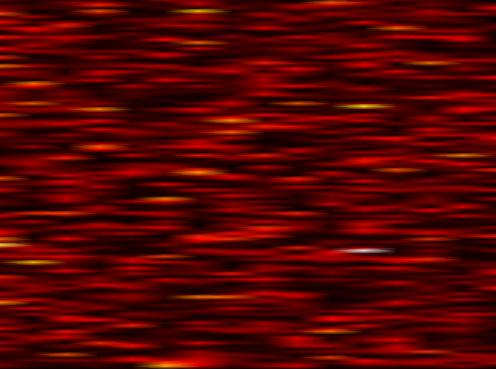
Label: FBMC